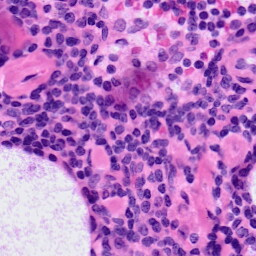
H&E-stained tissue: LymphNode